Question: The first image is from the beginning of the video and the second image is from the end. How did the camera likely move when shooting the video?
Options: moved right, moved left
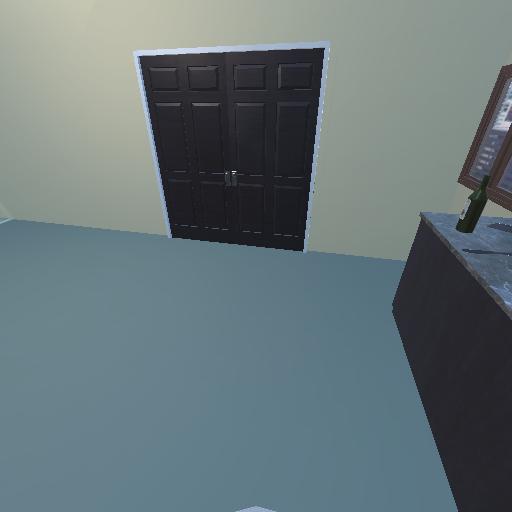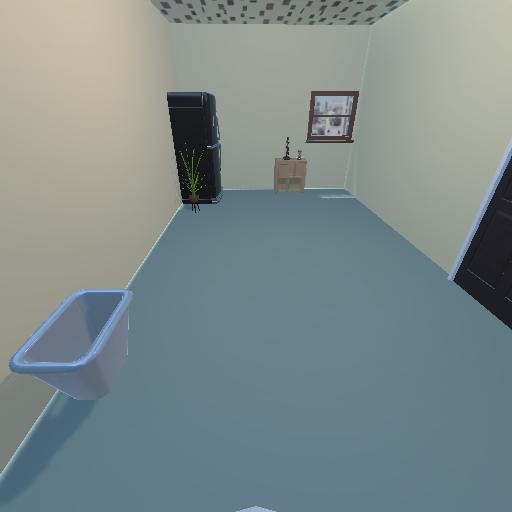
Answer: moved right